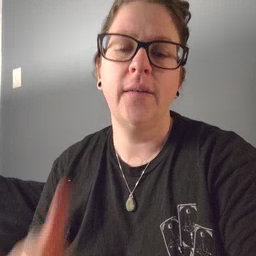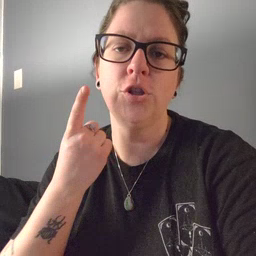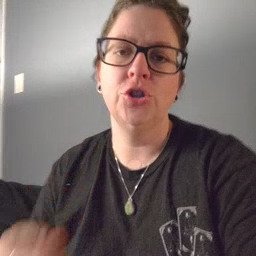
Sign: first